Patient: sex M, age 61
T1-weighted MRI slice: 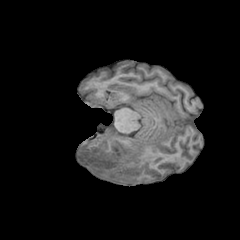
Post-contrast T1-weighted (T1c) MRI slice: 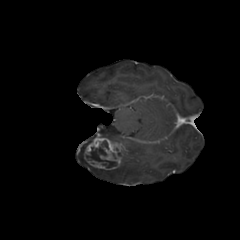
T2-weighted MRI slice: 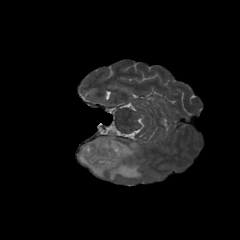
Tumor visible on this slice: yes
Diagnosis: Glioblastoma, IDH-wildtype
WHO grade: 4